A bearing vibration time series has been folded into this square grayscale image, one row per segment of consecutive samples. Diagnose the bearing from this image, choosing from: normal, inner_race, outer_race, ball.
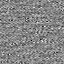
Answer: normal